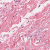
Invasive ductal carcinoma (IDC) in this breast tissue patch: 0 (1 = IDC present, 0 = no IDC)